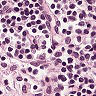
Metastatic tissue present: no